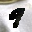
Label: 9